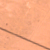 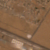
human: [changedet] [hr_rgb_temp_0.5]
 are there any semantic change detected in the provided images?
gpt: A vertical street was built.